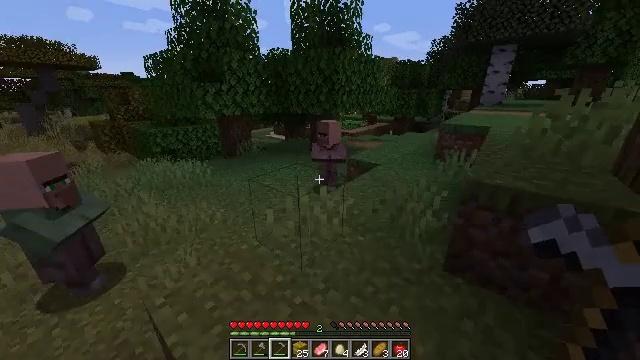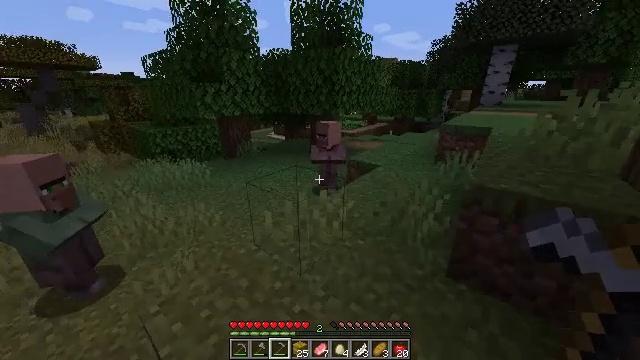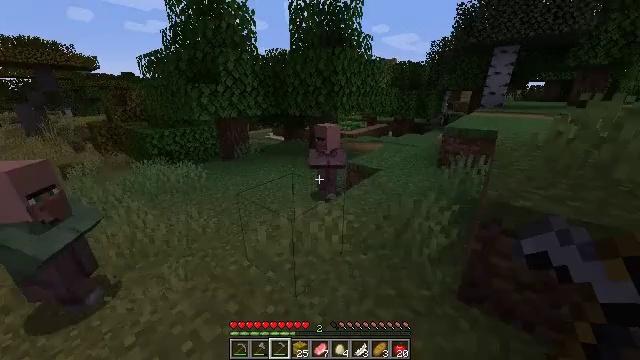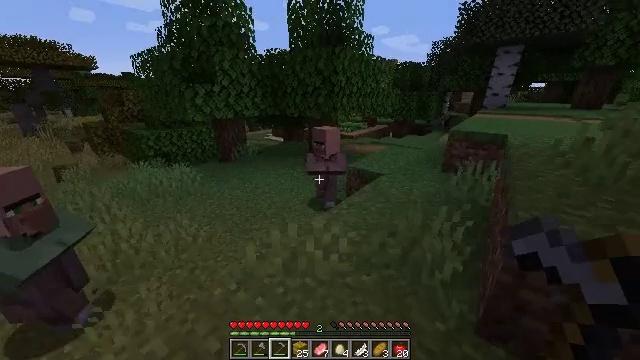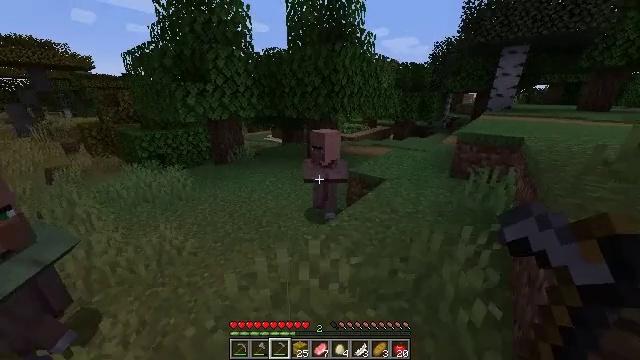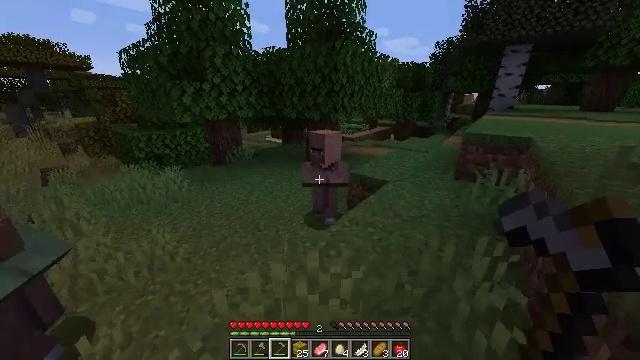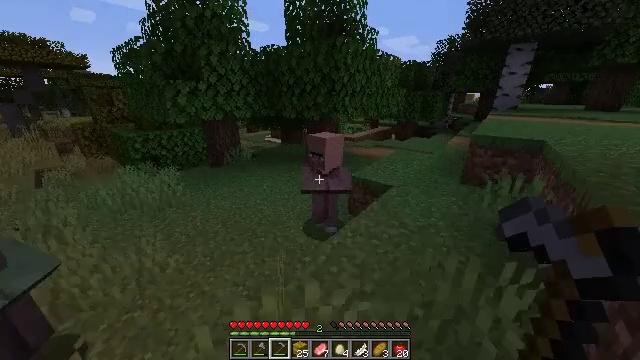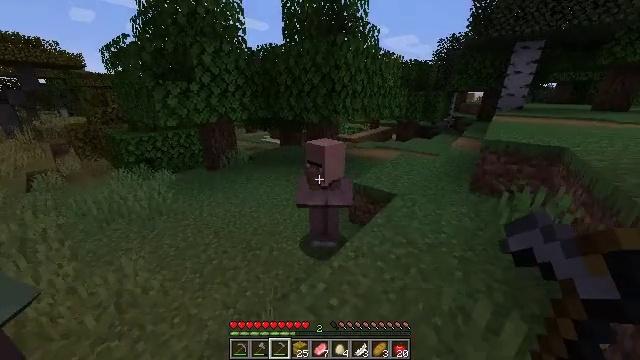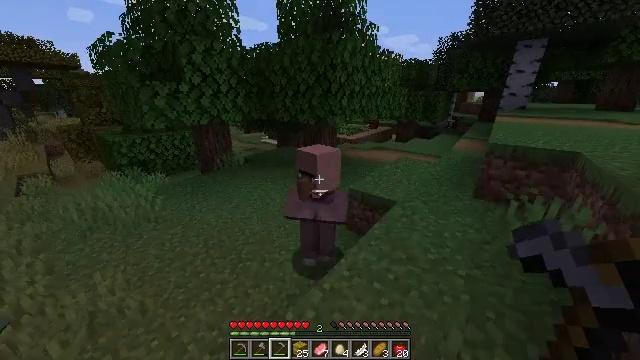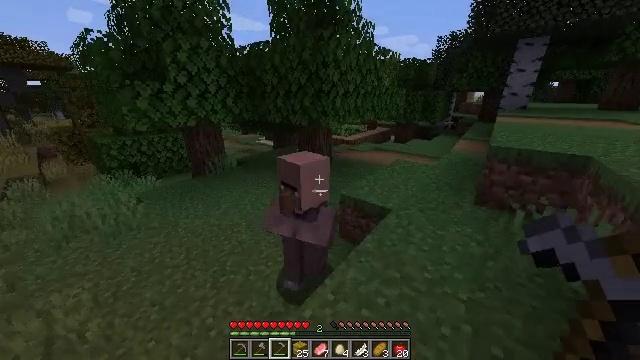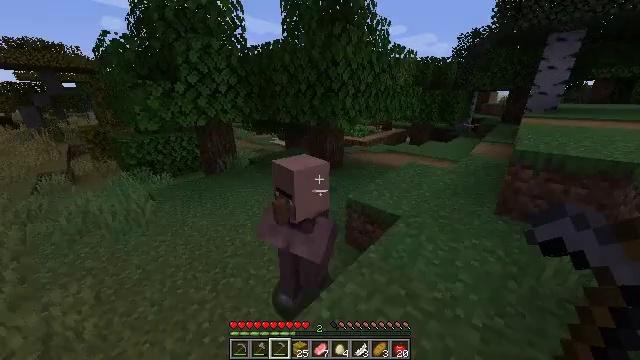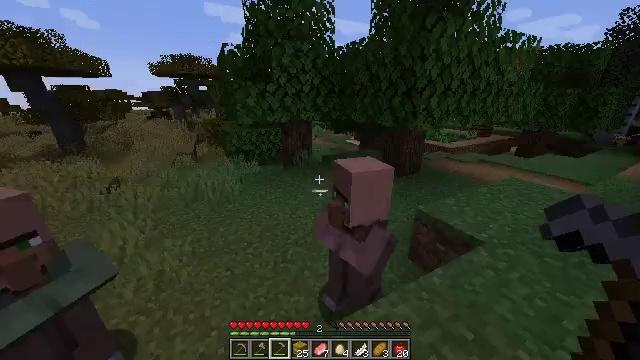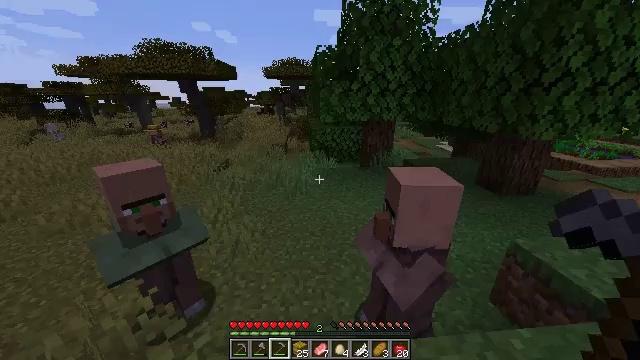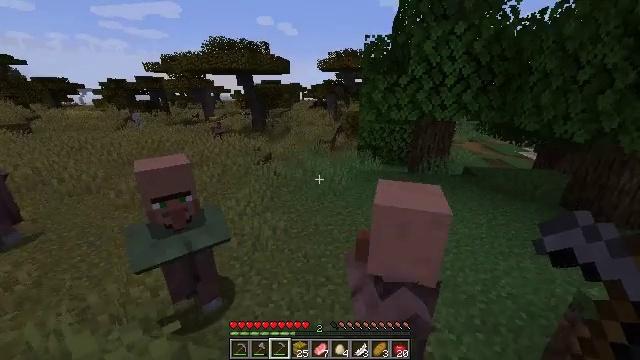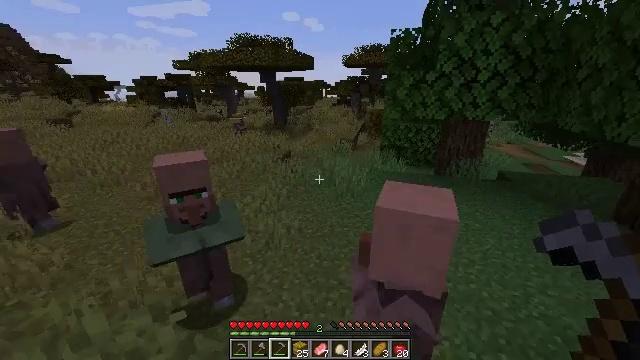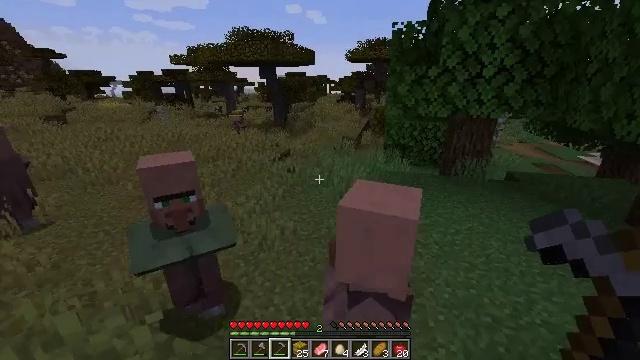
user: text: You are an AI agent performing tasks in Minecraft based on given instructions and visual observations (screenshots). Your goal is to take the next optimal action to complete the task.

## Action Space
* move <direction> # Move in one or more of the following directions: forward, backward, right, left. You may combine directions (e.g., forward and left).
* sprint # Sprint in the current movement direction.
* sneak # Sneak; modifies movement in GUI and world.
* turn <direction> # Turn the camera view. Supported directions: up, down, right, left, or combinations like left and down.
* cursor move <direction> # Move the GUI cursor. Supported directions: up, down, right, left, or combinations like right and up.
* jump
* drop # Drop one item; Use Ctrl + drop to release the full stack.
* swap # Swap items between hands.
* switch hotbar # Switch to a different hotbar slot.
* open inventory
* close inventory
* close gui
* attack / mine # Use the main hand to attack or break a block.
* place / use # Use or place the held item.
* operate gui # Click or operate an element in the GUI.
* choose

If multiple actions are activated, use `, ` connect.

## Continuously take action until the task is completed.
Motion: motion action
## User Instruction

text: Mine a hay block from the field.
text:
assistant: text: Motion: move forward, sprint
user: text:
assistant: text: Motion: move forward, sprint
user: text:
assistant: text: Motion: move forward, sprint
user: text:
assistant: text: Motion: move forward, sprint
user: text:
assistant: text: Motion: move forward, sprint
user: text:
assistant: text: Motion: move forward, sprint
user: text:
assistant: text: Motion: move forward and move right, sprint
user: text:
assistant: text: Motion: move forward and move right, sprint
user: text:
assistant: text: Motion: move forward and move right, sprint
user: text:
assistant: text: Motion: move forward and move right, sprint, turn left
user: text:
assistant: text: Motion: move forward and move right, sprint, turn left
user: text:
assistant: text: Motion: move right, turn left
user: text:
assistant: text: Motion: move right, turn left
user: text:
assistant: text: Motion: turn left
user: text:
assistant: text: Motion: no_op
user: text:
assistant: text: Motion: no_op
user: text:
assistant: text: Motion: no_op
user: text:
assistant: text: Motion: no_op
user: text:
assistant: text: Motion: no_op
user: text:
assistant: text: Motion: no_op
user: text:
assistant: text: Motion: no_op
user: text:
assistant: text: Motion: no_op
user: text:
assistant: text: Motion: turn left
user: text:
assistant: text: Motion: turn left
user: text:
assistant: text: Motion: turn left and down
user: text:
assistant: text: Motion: turn left
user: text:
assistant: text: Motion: turn left
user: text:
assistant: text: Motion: turn left
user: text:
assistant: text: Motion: turn left and up
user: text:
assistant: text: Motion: turn left and up